Interaction volume radius: 10 \u00c5
Interaction volume height: 15 \u00c5
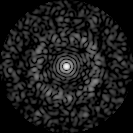
Disorder parameter: 0.8481